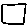
Label: square